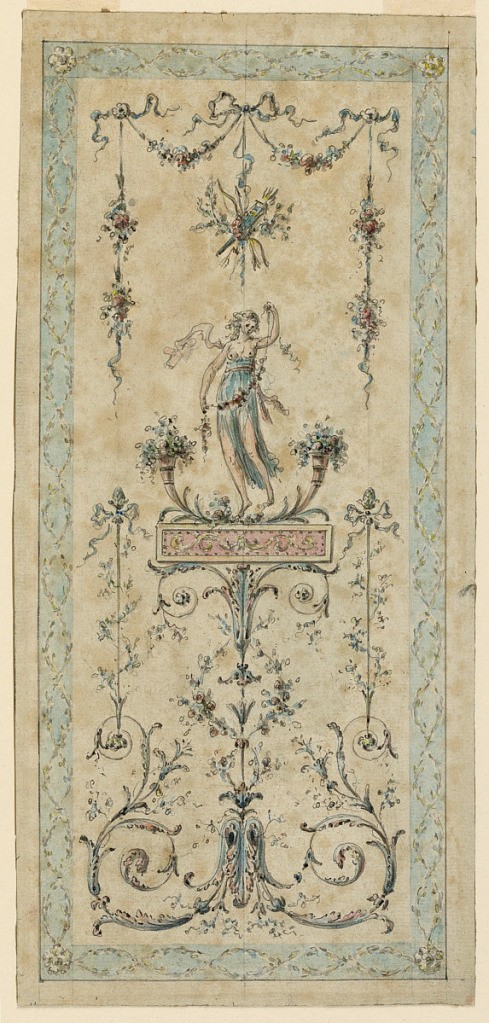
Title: Design for a Panel
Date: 1780
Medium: Pen and ink, brush and watercolor, graphite on paper
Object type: Drawing
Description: A dancing girl with a garland shown over a table which is supported by a grotesque plant and from which two cornucopias rise. Festoons are suspended on top. Framing band with intertwined waved garlands.